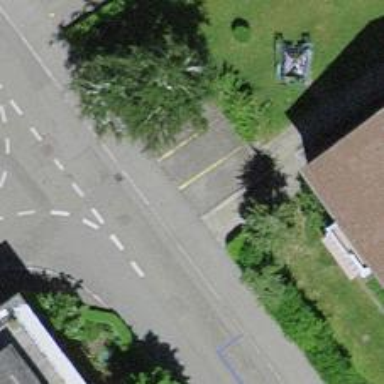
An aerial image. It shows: Road with steps.